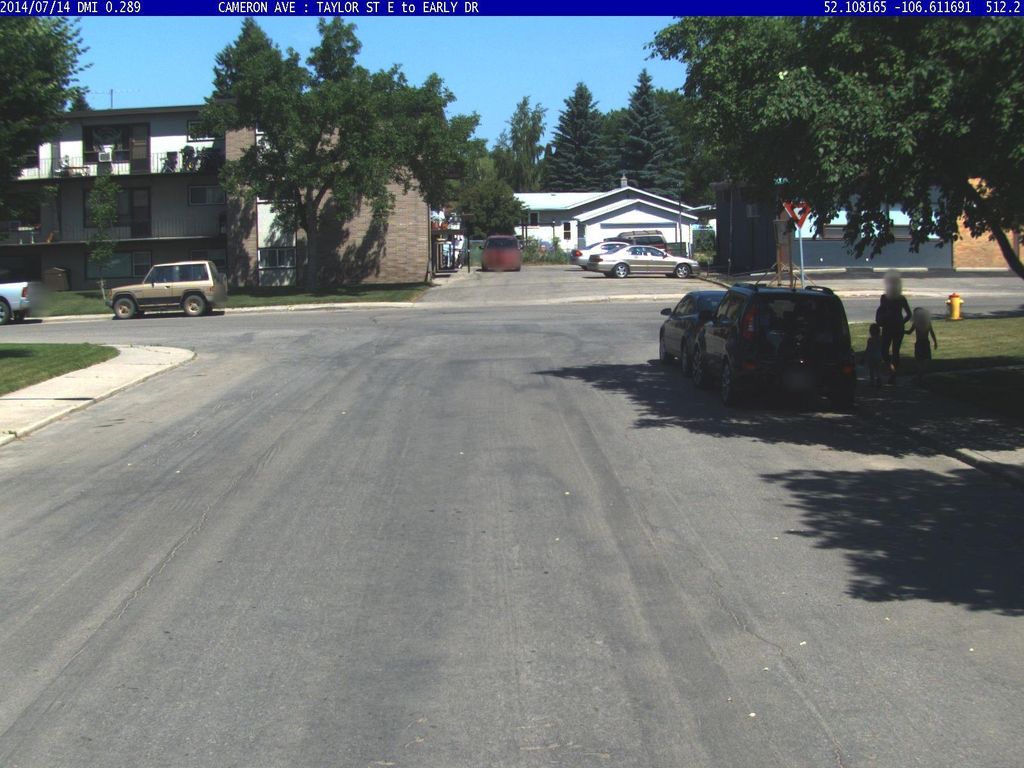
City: saskatoon